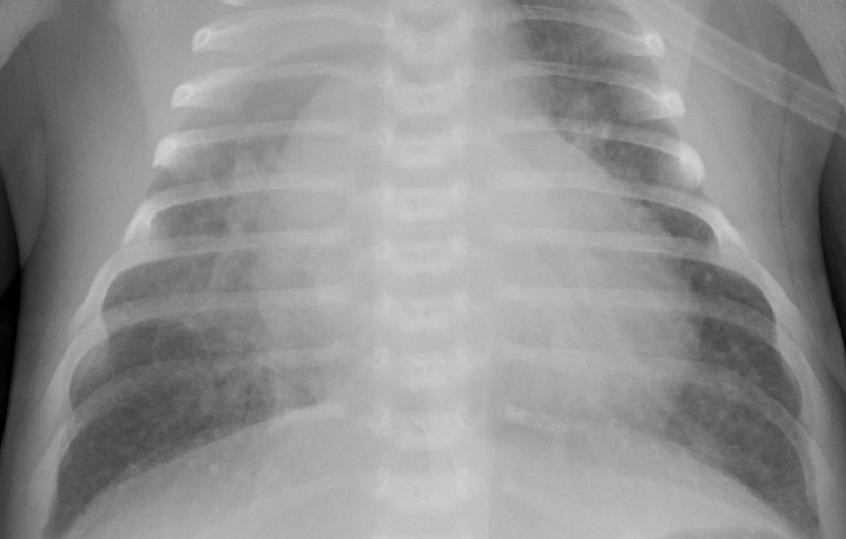
Diagnosis: PNEUMONIA